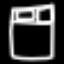
Label: bed